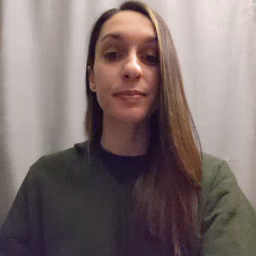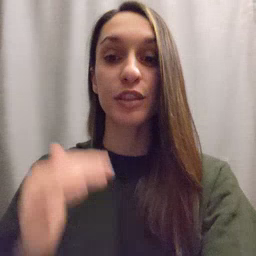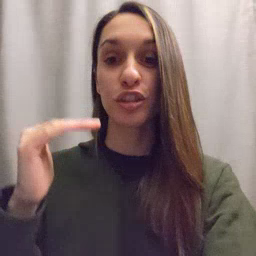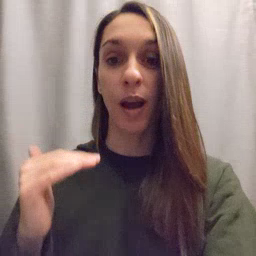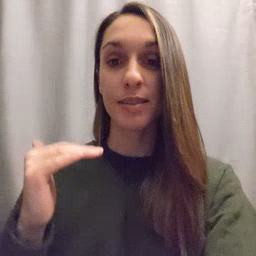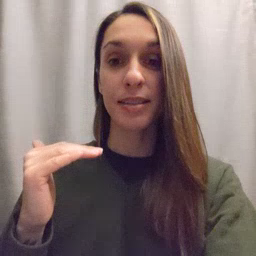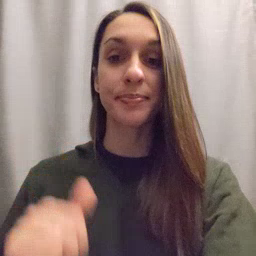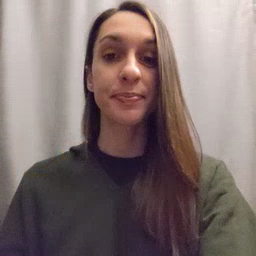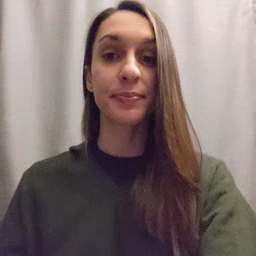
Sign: child